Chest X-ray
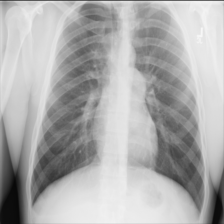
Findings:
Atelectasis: negative
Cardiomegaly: negative
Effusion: negative
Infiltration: negative
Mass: negative
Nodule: negative
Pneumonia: negative
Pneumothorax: negative
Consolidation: negative
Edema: negative
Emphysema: negative
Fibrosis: negative
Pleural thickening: negative
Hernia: negative